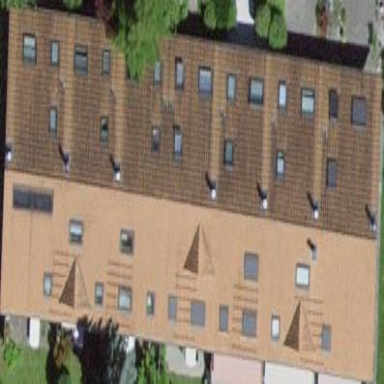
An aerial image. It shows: Terrace building with gabled roof covered in roof tiles.